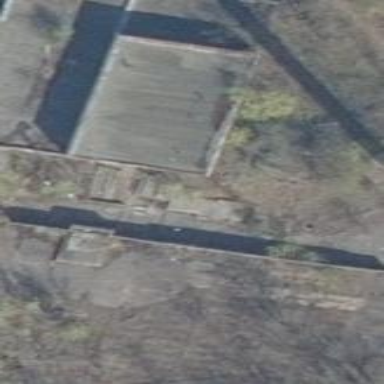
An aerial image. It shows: Ruins of building.